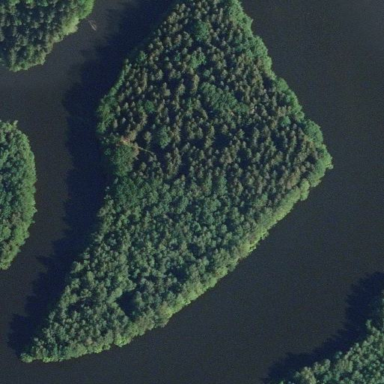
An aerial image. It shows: Deciduous woodland islet.